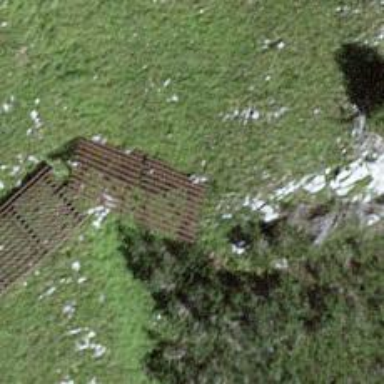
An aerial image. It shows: Avalanche protection barrier made by humans.